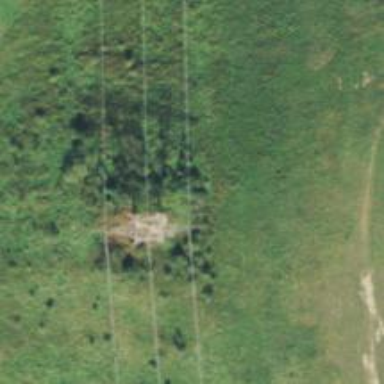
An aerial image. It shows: Lattice structure tower used for power distribution.